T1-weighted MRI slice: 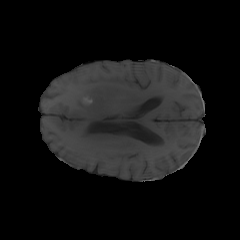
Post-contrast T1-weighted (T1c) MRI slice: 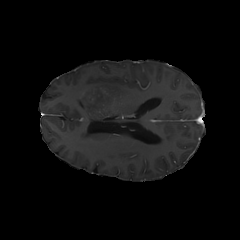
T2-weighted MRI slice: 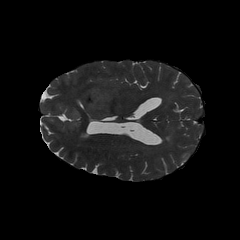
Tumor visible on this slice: yes